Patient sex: F
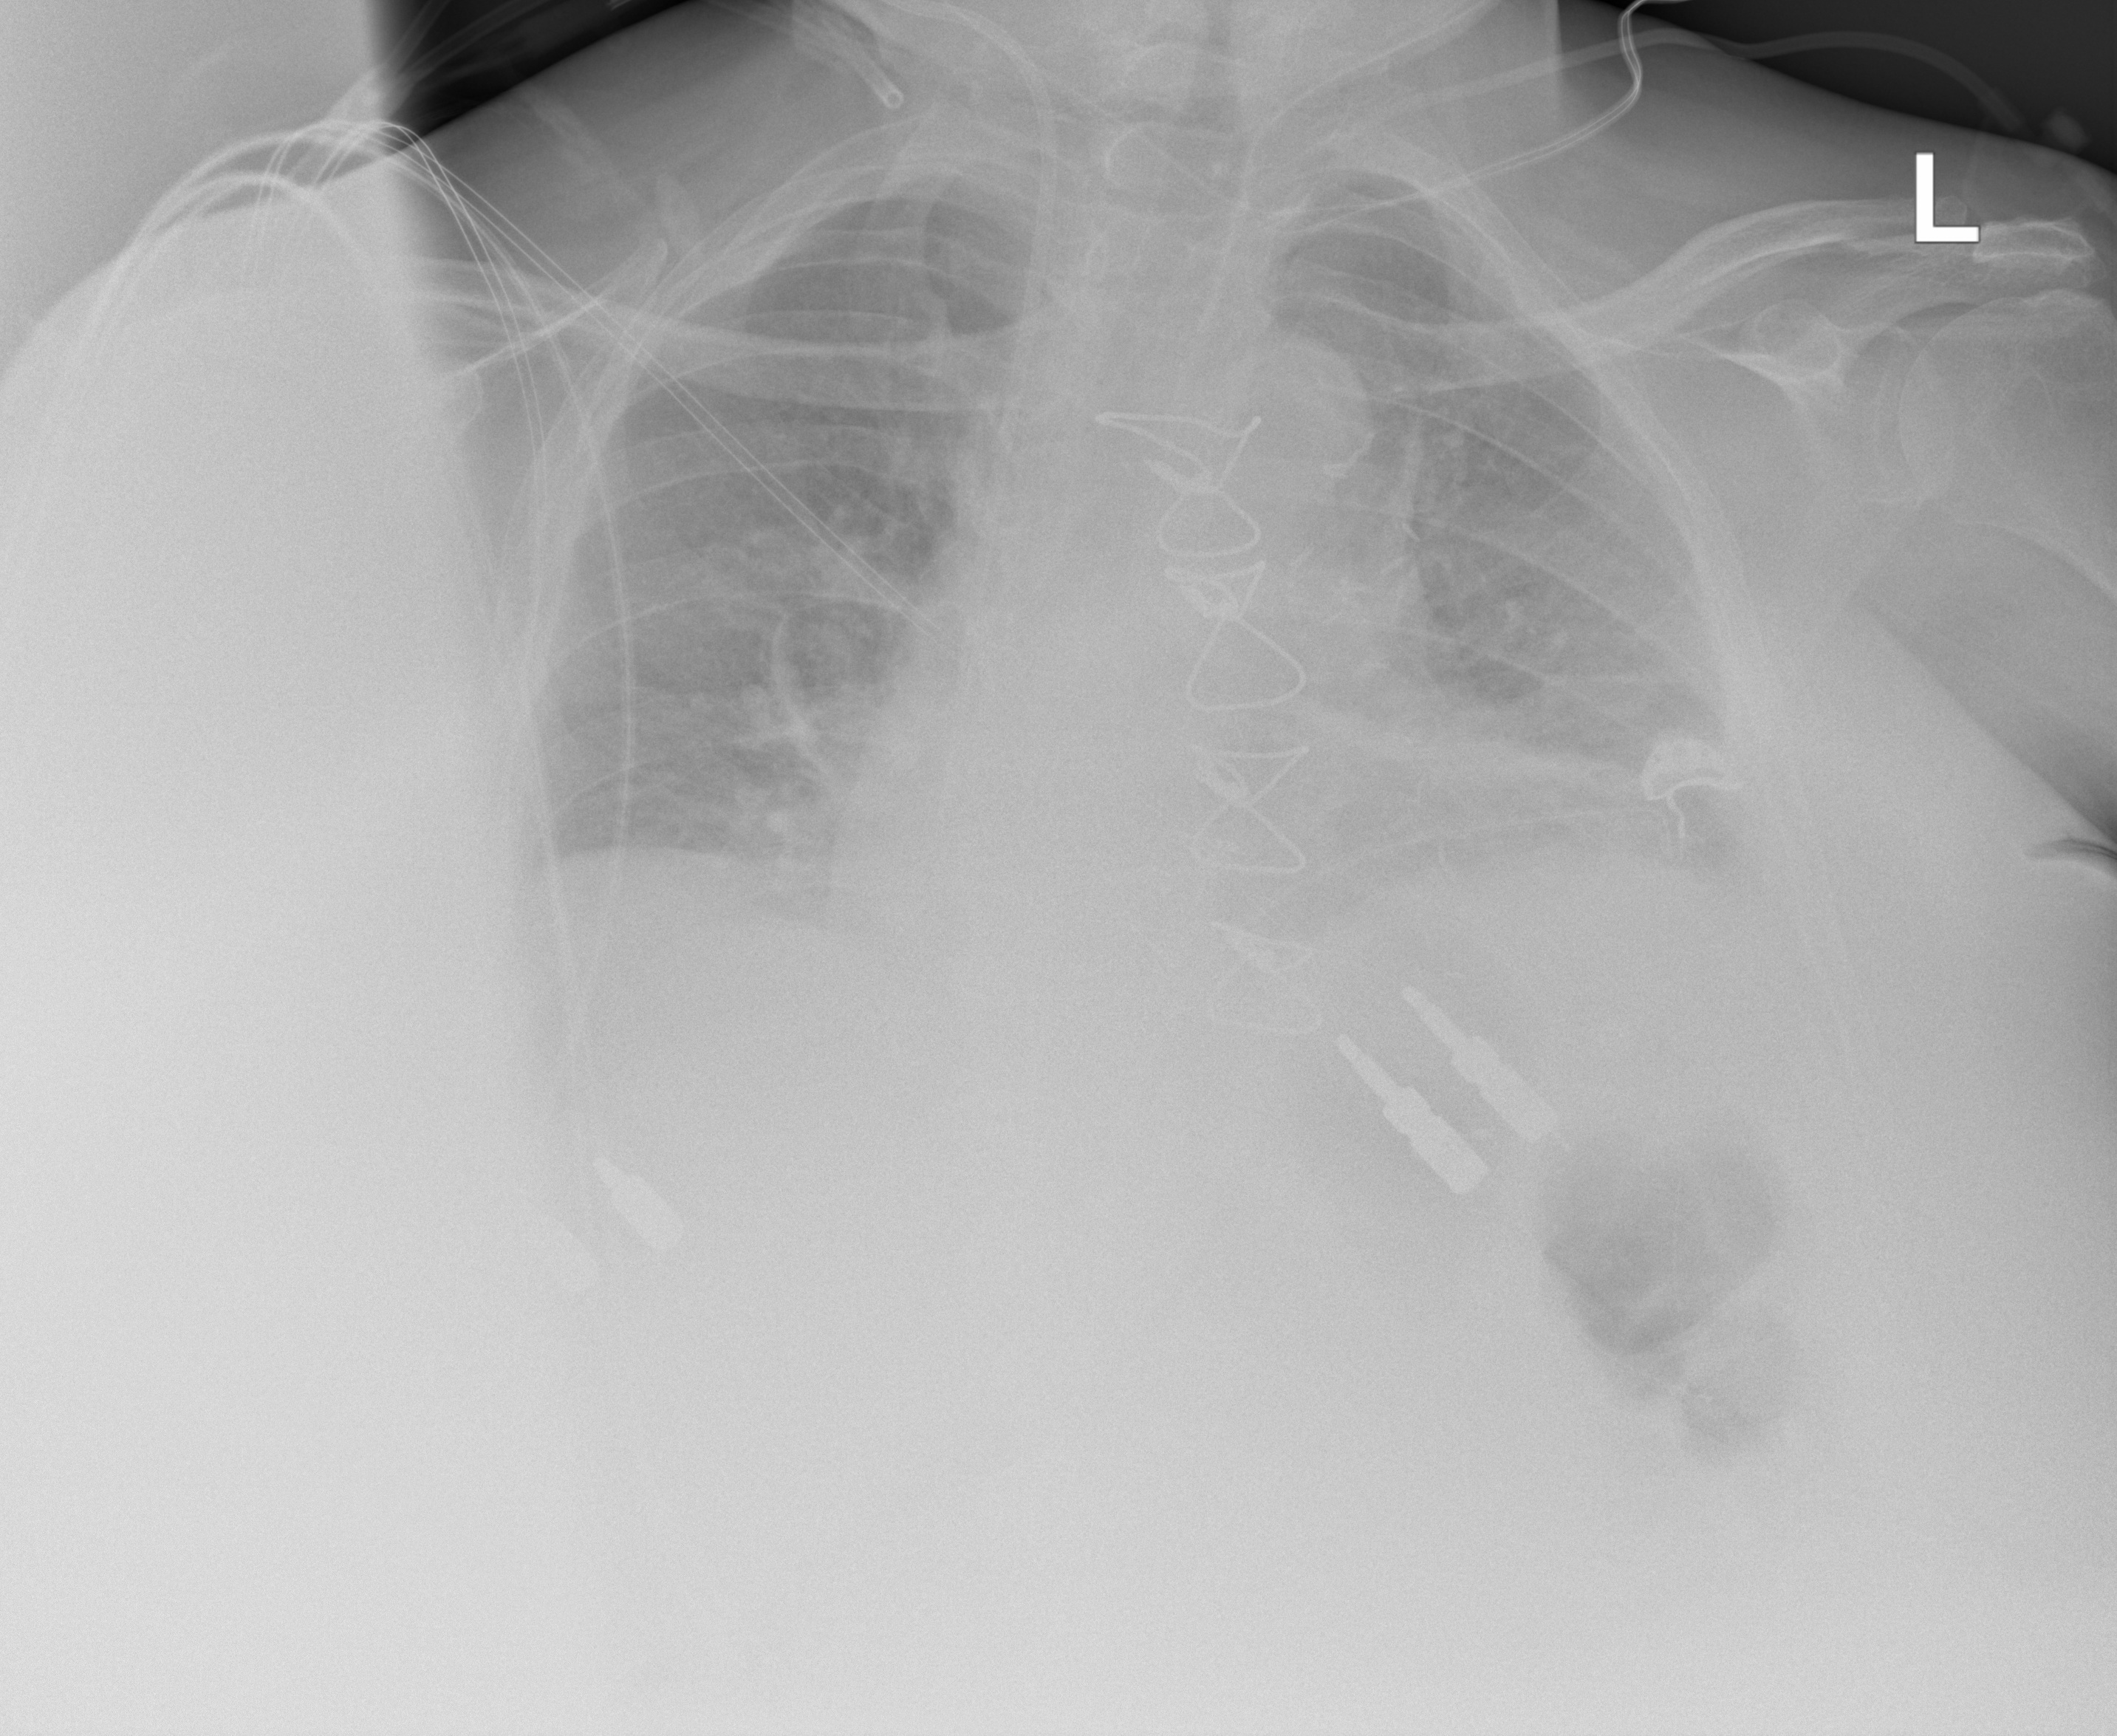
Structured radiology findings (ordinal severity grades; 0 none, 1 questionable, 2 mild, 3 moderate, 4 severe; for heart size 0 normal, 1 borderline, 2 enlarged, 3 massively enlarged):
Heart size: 2
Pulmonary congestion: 0
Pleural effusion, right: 0
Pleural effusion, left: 2
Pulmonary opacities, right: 2
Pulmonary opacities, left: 2
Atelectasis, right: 2
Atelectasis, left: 2